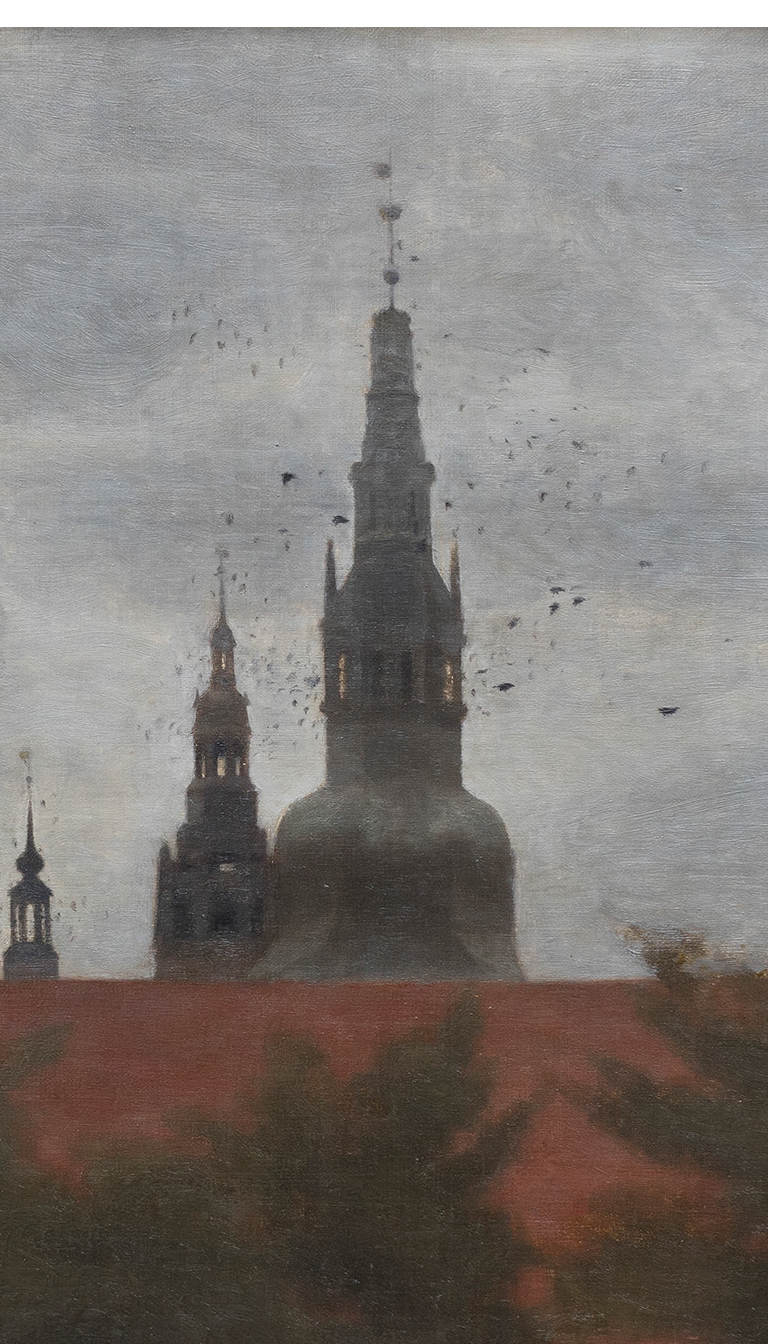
landscape painting, wide, overcast daylight, large dark church spire and cluster of smaller spires rising above red tiled roof flock of birds scattered across grey overcast sky dark trees below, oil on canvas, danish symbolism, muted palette